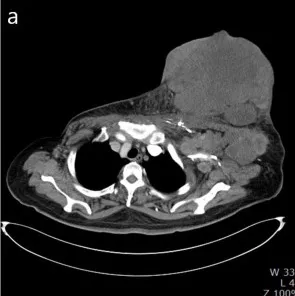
Image findings. (a) Enhanced chest computed tomography (CT) showing a huge breast mass with necrosis and multiple lymph node (LN) enlargements in the left axilla, both supraclavicular area.
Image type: radiology (ct)